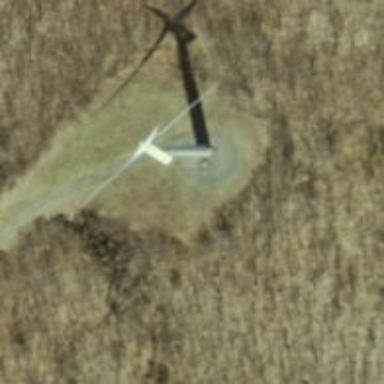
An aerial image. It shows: Wind generator powered by horizontal-axis wind turbine.